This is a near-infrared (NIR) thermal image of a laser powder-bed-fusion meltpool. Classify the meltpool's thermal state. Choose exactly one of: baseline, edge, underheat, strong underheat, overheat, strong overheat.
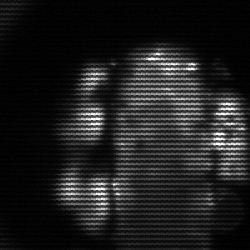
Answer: strong underheat